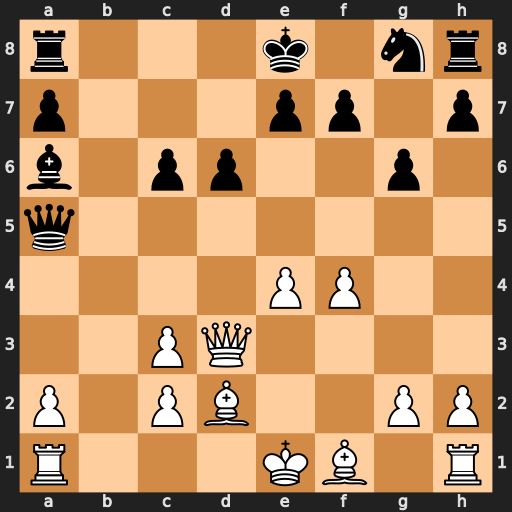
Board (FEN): r3k1nr/p3pp1p/b1pp2p1/q7/4PP2/2PQ4/P1PB2PP/R3KB1R
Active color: w
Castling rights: KQkq
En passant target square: -
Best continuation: Qxa6 Qxa6 Bxa6